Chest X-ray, AP view. Patient: 66 years old, sex F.
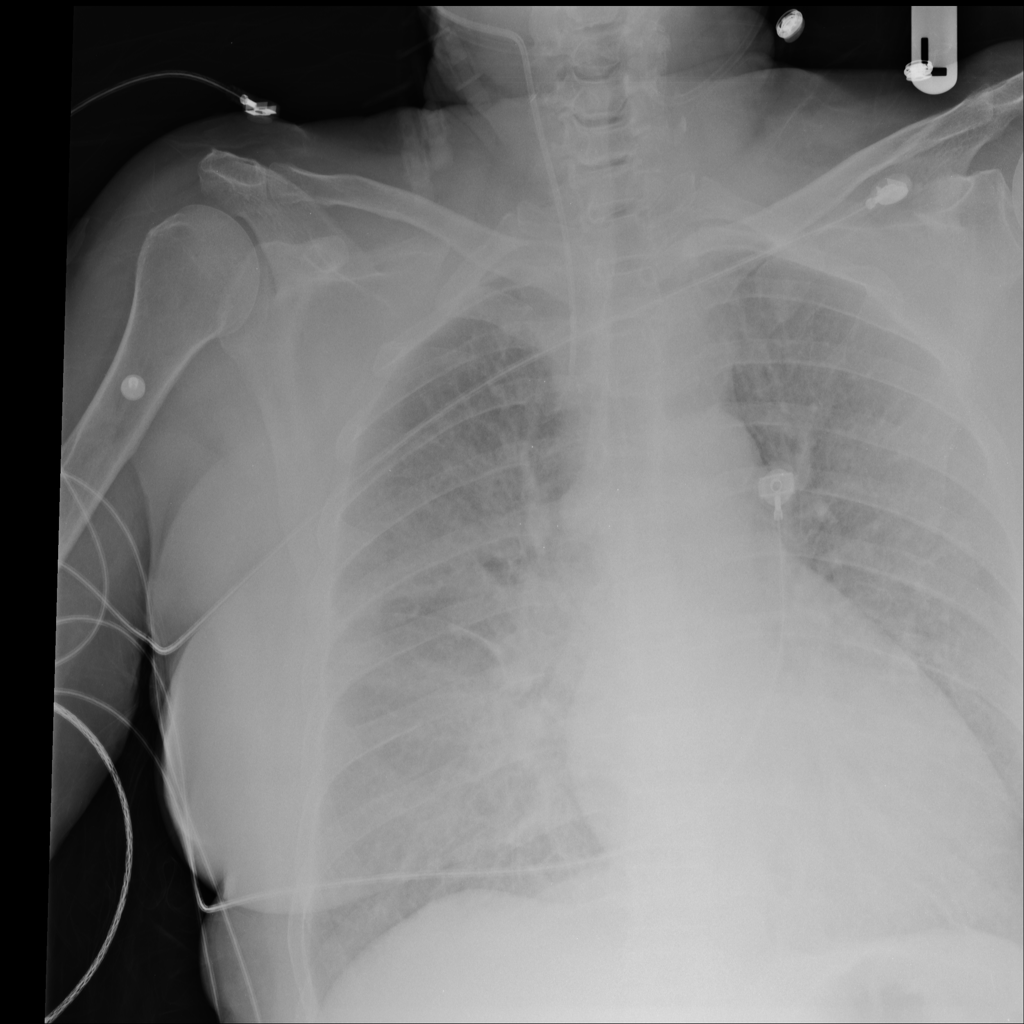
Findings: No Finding